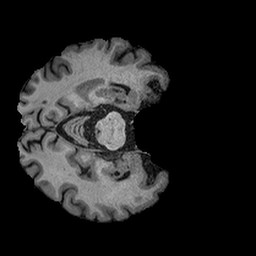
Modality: T1w
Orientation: axial
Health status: healthy